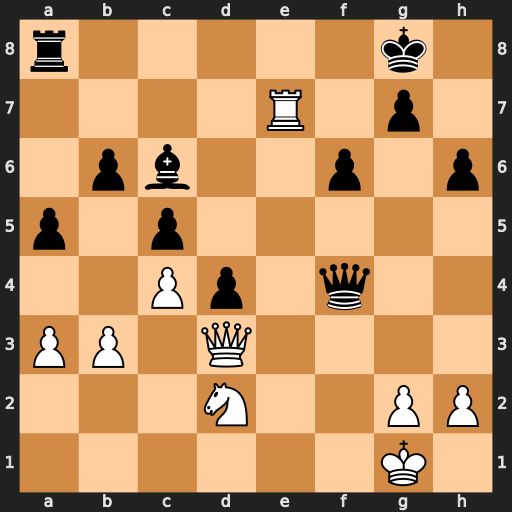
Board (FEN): r5k1/4R1p1/1pb2p1p/p1p5/2Pp1q2/PP1Q4/3N2PP/6K1
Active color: w
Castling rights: -
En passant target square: -
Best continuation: Qg6 Qe3+ Rxe3